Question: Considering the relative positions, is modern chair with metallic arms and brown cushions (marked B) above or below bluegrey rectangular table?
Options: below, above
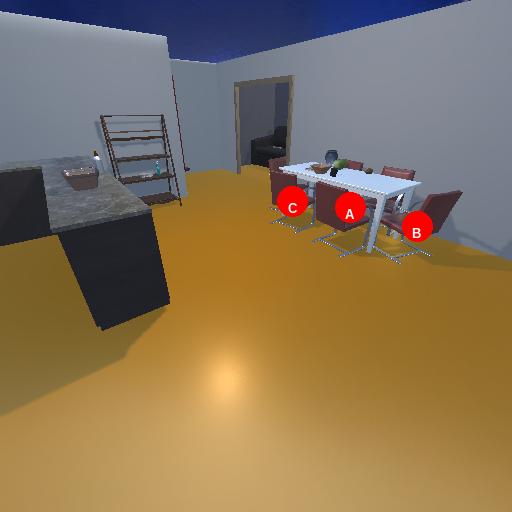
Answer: below